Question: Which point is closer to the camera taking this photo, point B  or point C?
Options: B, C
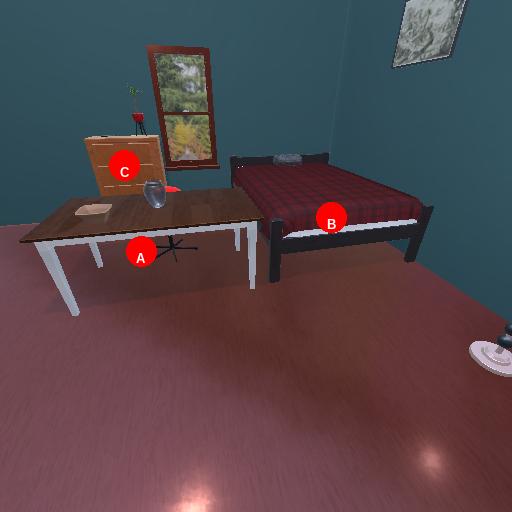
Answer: B